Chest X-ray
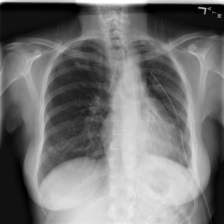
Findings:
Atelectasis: negative
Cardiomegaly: negative
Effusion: positive
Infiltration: negative
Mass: negative
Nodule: negative
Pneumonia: negative
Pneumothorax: positive
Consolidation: negative
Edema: negative
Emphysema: negative
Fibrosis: negative
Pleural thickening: negative
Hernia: negative